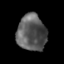
Tissue: skin
Cell type: Epithelial cells
Senescence score: 0.2197
Nuclear area (px): 1027
Mean DAPI intensity: 91.782